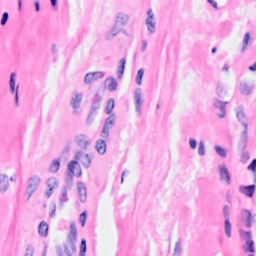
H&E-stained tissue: Breast